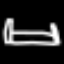
Label: bed